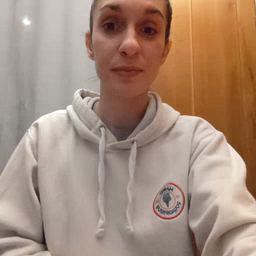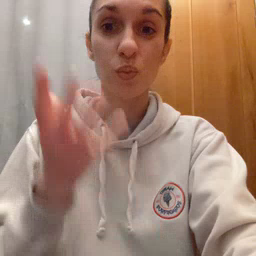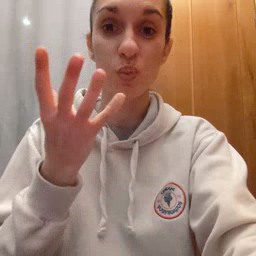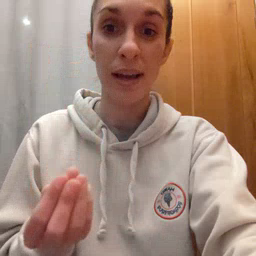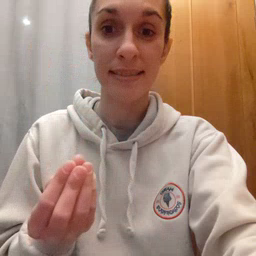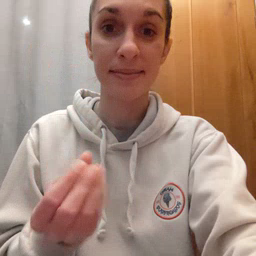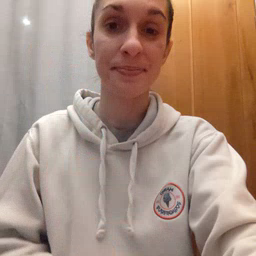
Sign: wet